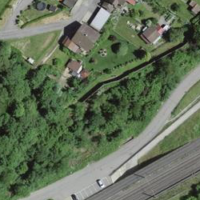
EUNIS habitat code: 55
Species observed at this site:
Agrostemma githago
Allium ursinum